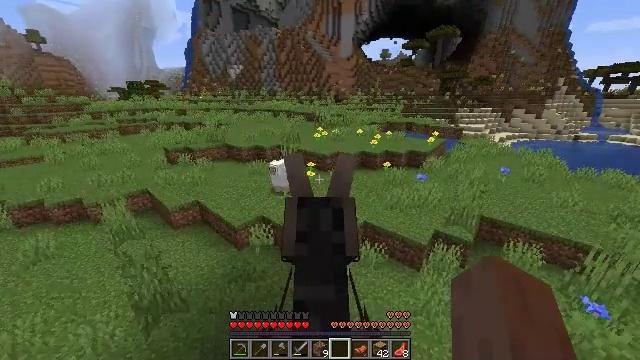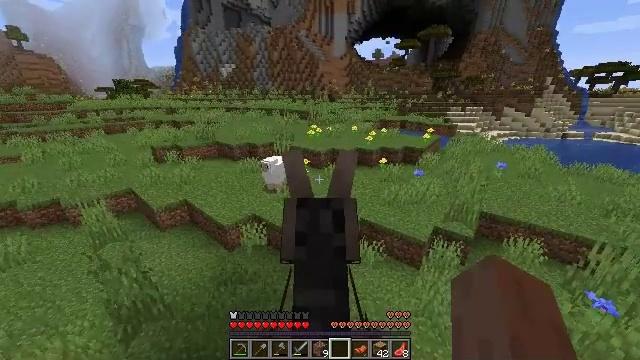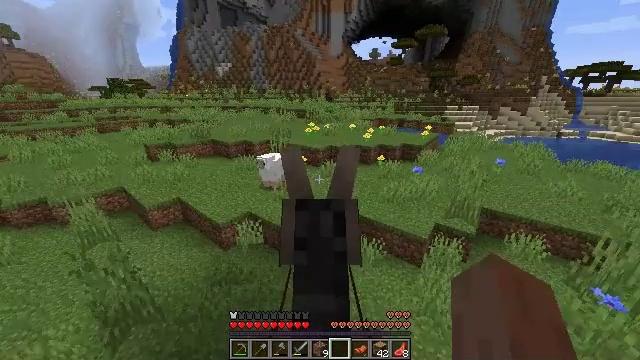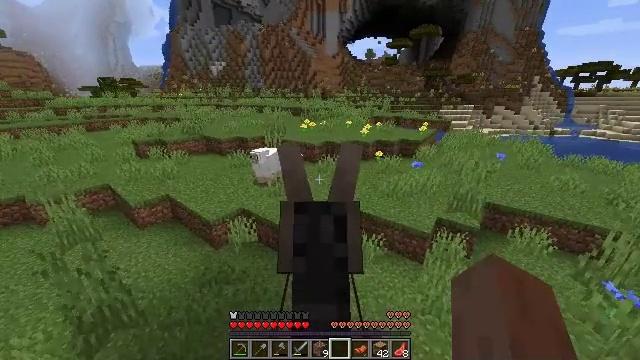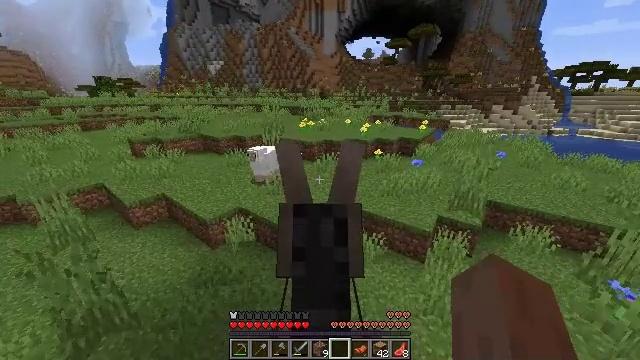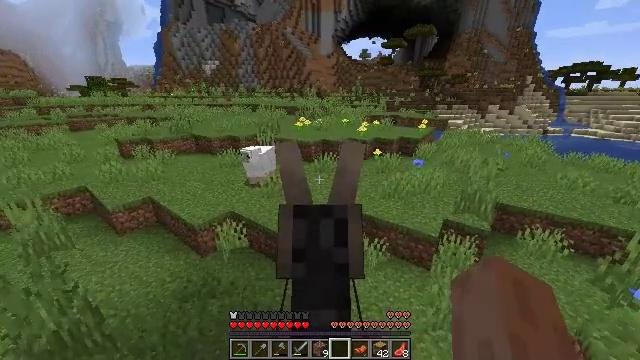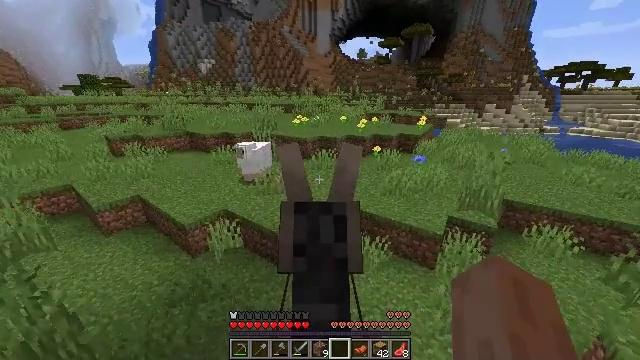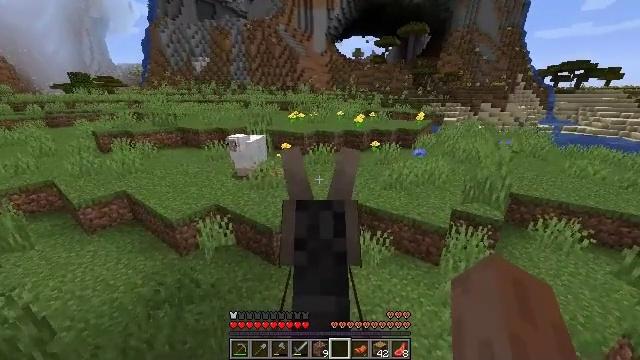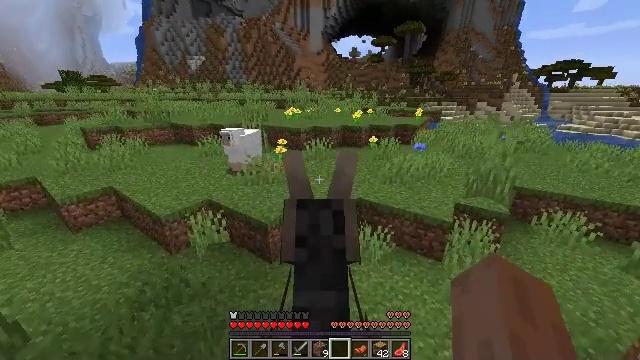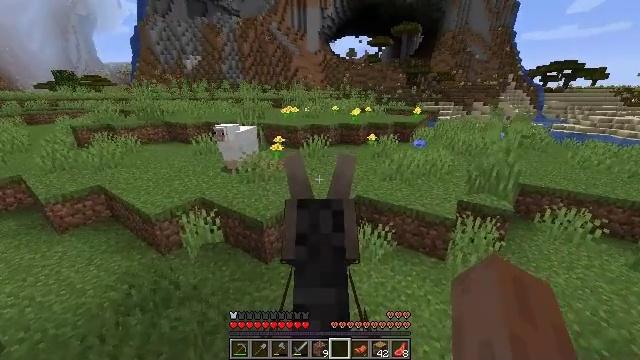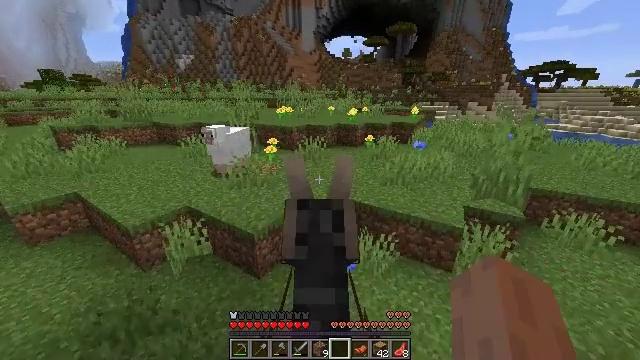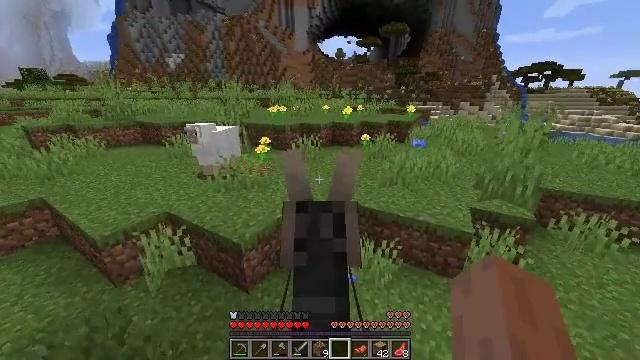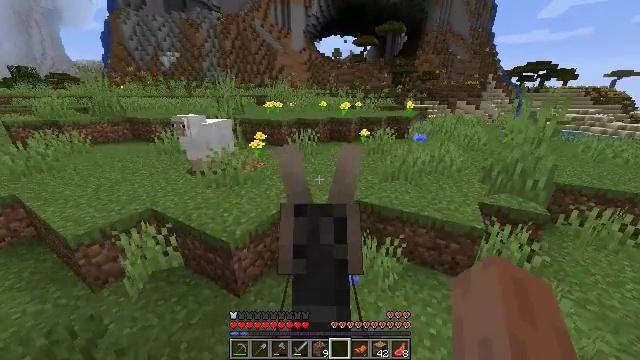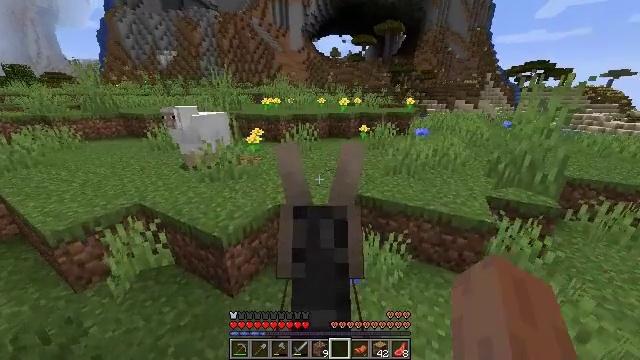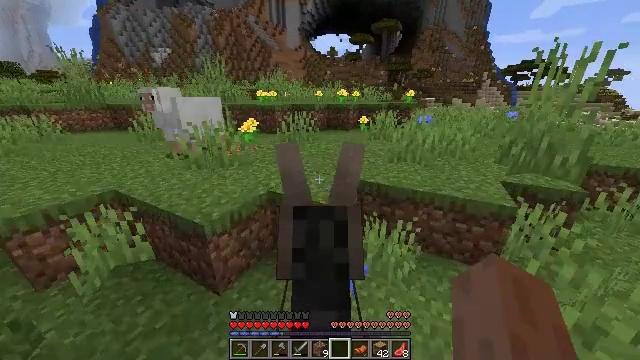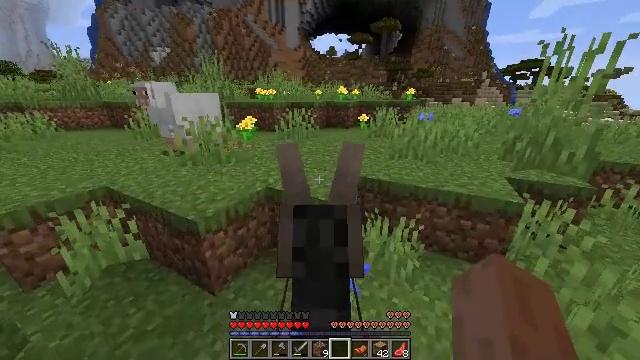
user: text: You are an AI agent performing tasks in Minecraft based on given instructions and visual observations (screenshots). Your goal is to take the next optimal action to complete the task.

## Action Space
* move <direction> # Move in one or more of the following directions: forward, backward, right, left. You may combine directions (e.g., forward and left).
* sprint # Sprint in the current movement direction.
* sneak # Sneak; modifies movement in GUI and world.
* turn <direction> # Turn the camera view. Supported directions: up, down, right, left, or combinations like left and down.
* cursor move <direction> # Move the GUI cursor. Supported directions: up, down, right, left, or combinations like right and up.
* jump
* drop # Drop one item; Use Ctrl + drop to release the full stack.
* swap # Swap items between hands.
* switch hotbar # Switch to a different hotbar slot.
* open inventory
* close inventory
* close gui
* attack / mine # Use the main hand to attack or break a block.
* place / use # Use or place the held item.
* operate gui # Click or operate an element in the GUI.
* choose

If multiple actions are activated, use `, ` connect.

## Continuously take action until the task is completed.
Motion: motion action
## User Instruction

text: Mine coarse dirt from the ground.
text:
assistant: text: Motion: move forward, sprint, turn right
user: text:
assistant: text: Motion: move forward, sprint, turn right
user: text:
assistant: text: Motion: move forward, sprint
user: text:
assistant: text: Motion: move forward, sprint
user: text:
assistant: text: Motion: move forward, sprint
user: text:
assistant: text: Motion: move forward, sprint
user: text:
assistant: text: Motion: move forward, sprint
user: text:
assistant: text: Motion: move forward, sprint, turn right
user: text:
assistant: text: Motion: move forward, sprint
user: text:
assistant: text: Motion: move forward, sprint, turn right
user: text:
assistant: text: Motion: move forward, sprint, jump
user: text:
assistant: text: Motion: move forward, sprint, jump
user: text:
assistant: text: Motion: move forward, sprint, jump
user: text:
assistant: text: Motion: move forward, sprint, jump
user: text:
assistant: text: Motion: move forward, sprint, jump
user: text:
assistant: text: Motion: move forward, sprint, jump
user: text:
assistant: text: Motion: move forward, sprint, jump
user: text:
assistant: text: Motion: move forward, sprint, jump
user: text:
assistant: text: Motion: move forward, sprint, jump
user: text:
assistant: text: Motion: move forward, sprint, jump
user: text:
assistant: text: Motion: move forward, sprint, jump
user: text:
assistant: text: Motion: move forward, sprint, jump
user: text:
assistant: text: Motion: move forward, sprint, jump
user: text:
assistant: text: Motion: move forward, sprint
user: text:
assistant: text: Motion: move forward, sprint
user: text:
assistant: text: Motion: move forward, sprint
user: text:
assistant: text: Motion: move forward, sprint
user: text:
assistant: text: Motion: move forward, sprint
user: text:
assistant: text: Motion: move forward, sprint
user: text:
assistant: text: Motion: move forward, sprint